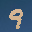
Label: 9